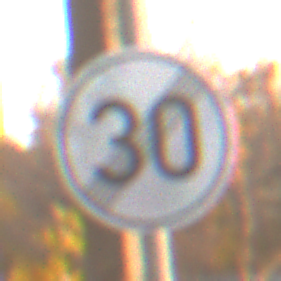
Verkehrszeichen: EndeGeschwindigkeit30
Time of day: SunriseSunset
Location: Roofed (Suburban)
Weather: Clear
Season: NotSpecified
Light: Natural